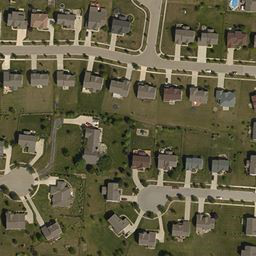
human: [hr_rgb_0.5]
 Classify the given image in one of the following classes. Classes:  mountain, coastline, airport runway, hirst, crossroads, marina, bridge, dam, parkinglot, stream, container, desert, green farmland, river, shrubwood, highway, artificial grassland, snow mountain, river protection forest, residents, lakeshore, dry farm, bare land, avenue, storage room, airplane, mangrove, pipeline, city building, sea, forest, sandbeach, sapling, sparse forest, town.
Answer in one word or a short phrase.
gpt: town